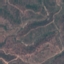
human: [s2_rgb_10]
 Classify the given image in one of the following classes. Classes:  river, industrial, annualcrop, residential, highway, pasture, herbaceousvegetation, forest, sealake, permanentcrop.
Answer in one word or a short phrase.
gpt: HerbaceousVegetation